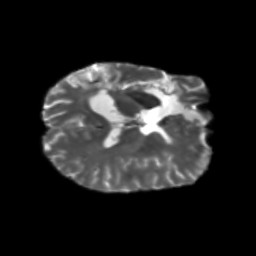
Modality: T2w
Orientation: axial
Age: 37
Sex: female
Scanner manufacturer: siemens
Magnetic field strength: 3 T
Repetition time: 5.25 s
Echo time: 0.08 s